Question: Thanks all of you!! I am beginning of Android.I have a little problem.I use ListView, When I run this programe then my all List Item is White Color!!! How do this text color black or anthor please anyone help me!!

'''
package com.example.shikkokoverflow_listview;
import android.os.Bundle;
import android.app.ListActivity;
import android.view.View;
import android.widget.ArrayAdapter;
import android.widget.ListView;
import android.widget.Toast;
public class MainActivity extends ListActivity {
String[] country={"Bangladesh","usa","america","india","Florida"};
ArrayAdapter<String> adapter;
@Override
protected void onCreate(Bundle savedInstanceState) {
super.onCreate(savedInstanceState);
//setContentView(R.layout.activity_main);
adapter=new ArrayAdapter<String>(getApplicationContext(), android.R.layout.simple_list_item_1, country);
setListAdapter(adapter);
}
@Override
protected void onListItemClick(ListView l, View v, int position, long id) {
// TODO Auto-generated method stub
//super.onListItemClick(l, v, position, id);
Toast.makeText(getApplicationContext(), country[position], Toast.LENGTH_LONG).show();
}
}
'''
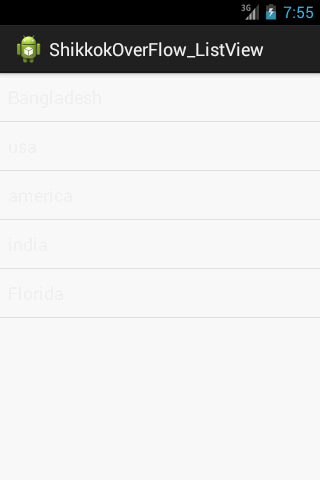
Answer: Here, do these steps
- - - - - then change your
'adapter=new ArrayAdapter<String>(getApplicationContext(),android.R.layout.simple_list_item_1, country);'to 'adapter=new ArrayAdapter<String>(getApplicationContext(), R.layout.simple_list_item_1, country);'